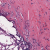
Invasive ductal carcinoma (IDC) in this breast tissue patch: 0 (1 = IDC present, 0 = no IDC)